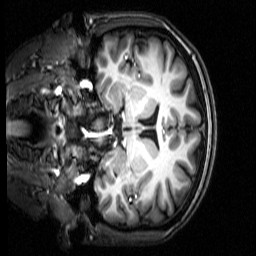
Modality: T1w
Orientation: coronal